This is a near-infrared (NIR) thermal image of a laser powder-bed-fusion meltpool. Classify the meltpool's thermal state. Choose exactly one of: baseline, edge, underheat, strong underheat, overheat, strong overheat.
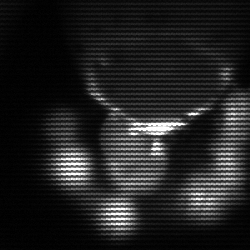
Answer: edge